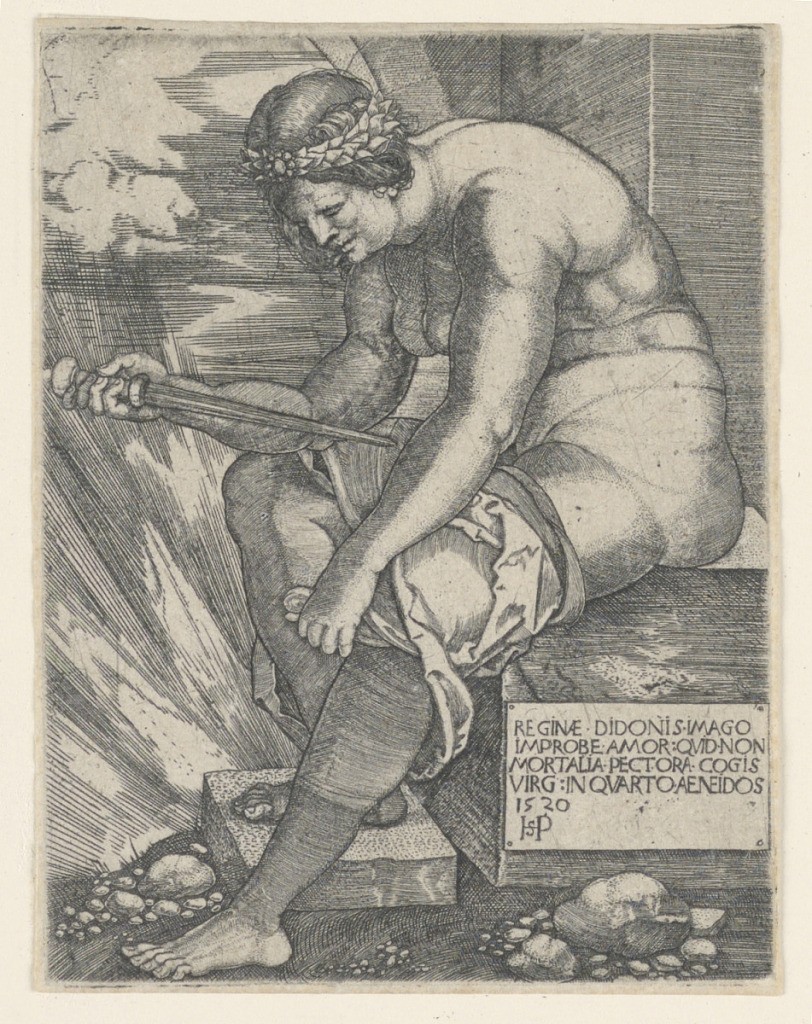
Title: Dido
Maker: Hans Sebald Beham, German, 1500–1550
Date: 1520
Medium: Engraving on laid paper
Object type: Print
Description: The figure of Dido is represented almost nude, seated on a slab of stone, facing left. She is about to stab herself with a dagger, held in her right hand.